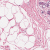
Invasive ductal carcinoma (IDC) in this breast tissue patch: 0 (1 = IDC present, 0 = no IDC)